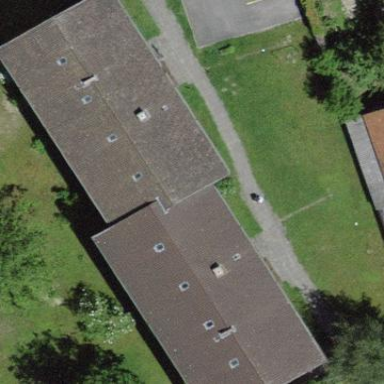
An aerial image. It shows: Gabled roof on building that houses apartments.